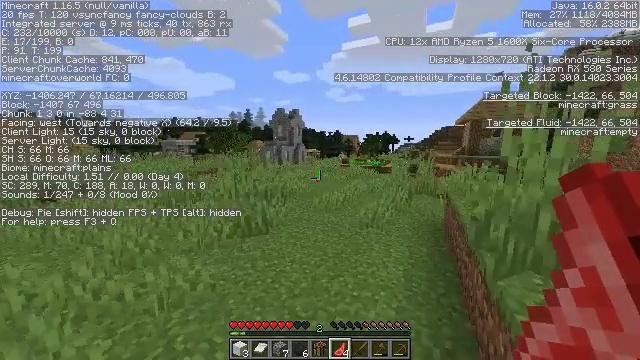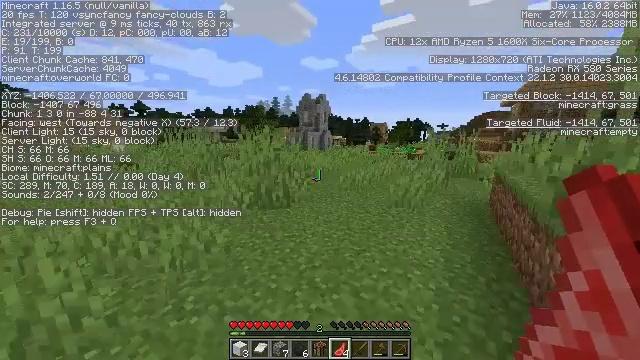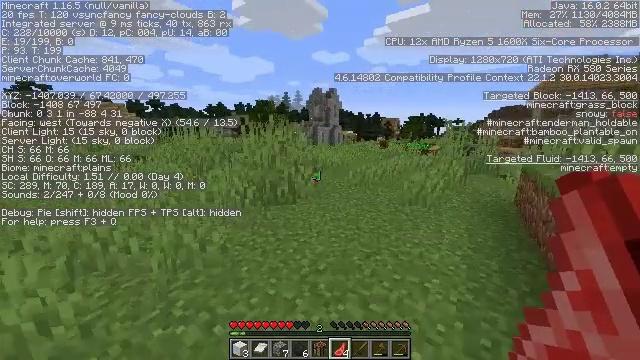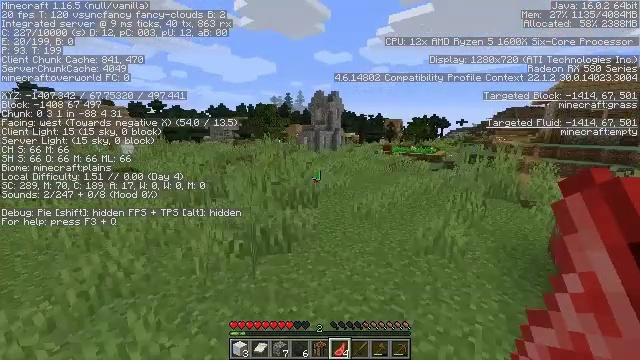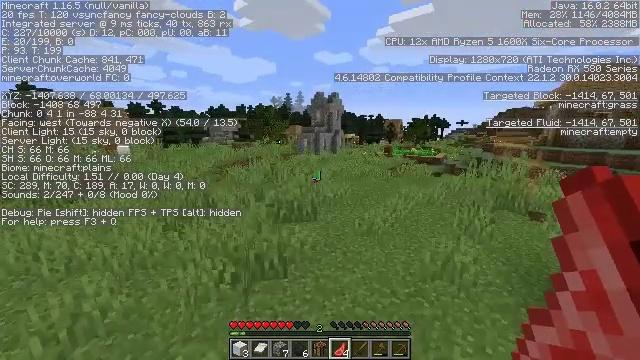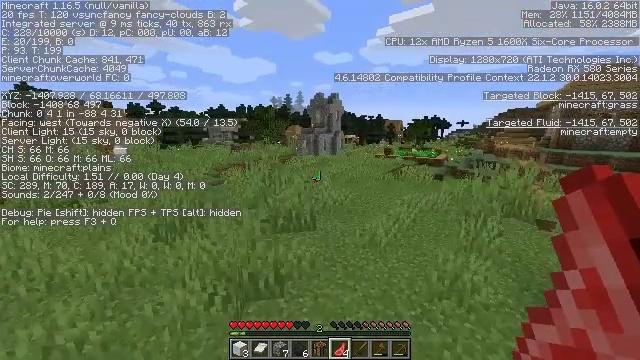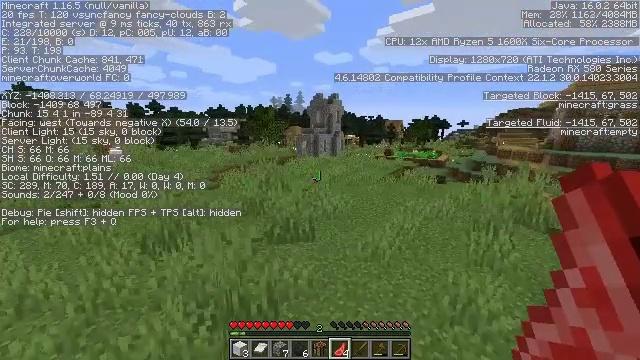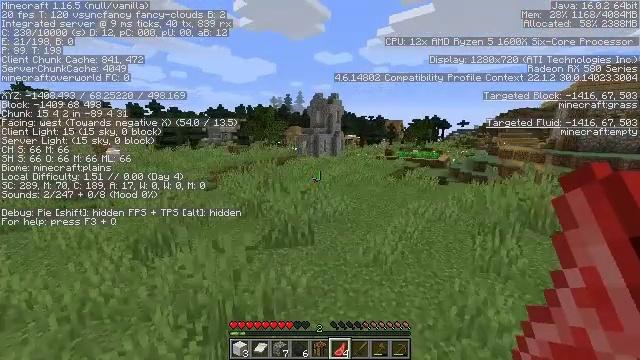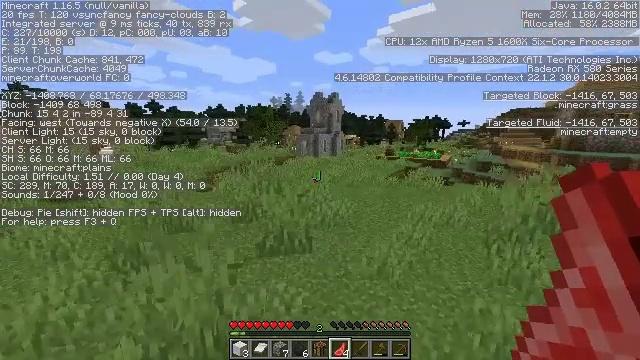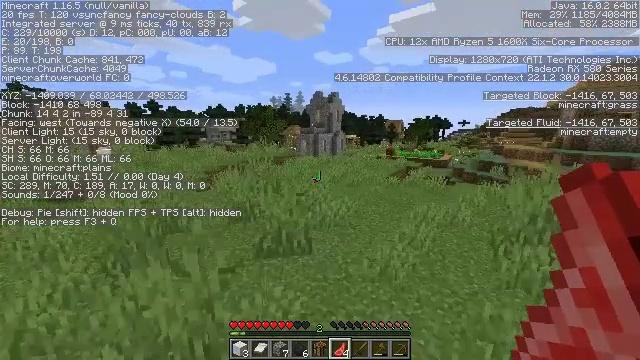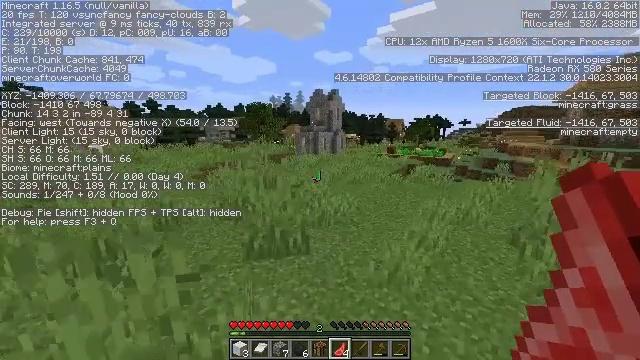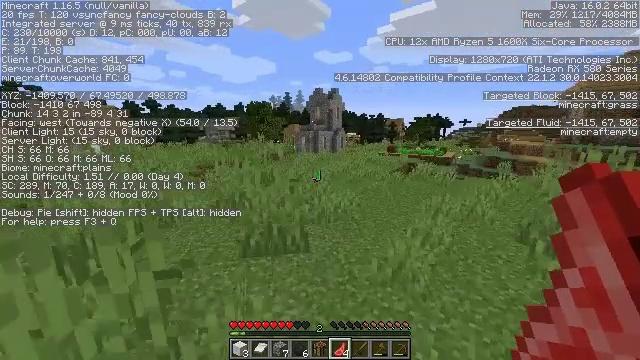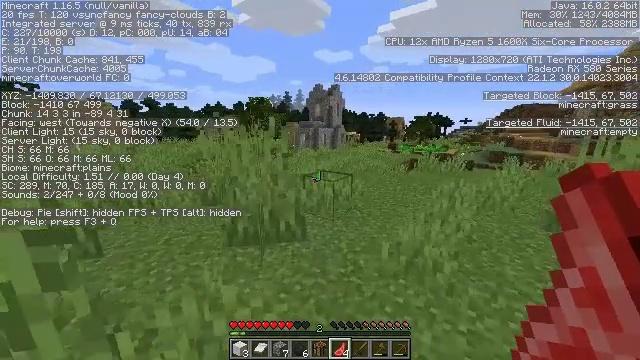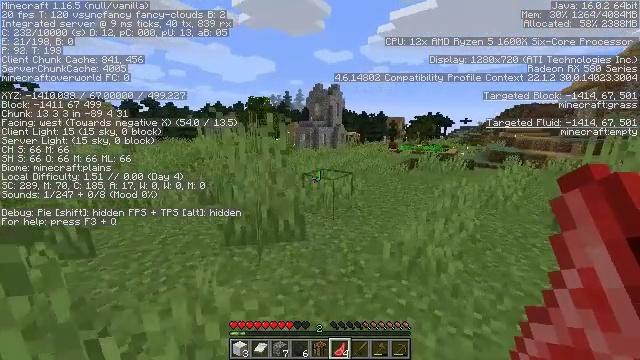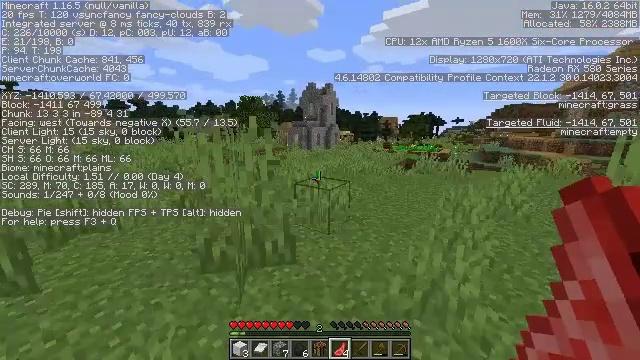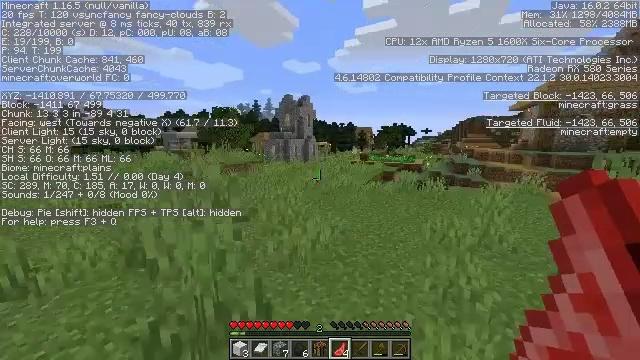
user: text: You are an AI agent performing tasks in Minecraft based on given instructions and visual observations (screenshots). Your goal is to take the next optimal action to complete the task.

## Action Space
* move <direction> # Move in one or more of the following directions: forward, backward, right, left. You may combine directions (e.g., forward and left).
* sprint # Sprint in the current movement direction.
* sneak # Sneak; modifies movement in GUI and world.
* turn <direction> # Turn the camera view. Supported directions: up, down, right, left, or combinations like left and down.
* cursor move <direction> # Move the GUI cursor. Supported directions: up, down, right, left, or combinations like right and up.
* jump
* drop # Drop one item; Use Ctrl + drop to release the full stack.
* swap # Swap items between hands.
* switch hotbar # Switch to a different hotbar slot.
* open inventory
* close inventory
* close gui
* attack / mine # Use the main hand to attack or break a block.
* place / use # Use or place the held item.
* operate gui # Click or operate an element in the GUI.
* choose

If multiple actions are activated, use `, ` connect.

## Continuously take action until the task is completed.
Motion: motion action
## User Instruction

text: Remove the oak trapdoor from its place.
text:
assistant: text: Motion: move forward, turn left and down, jump
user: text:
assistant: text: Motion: move forward, turn left and down, jump
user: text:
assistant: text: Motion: move forward, jump
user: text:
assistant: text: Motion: move forward, jump
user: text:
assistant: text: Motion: move forward, jump
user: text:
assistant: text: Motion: move forward, jump
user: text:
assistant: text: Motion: move forward, jump
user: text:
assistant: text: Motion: move forward, jump
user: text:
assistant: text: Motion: move forward, jump
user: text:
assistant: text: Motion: move forward, jump
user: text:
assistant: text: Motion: move forward, jump
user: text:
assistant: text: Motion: move forward, jump
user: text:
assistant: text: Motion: move forward, jump
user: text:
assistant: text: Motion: move forward, turn right, jump
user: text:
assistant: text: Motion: move forward, turn right and up, jump
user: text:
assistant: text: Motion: move forward, turn right and up, jump
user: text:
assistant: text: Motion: move forward, jump
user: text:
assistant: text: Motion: move forward, jump
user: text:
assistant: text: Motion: move forward, jump
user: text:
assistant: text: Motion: move forward, jump
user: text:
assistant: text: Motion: move forward, jump
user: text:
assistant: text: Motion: move forward, jump
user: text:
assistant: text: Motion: move forward, jump
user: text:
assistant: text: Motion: move forward, jump
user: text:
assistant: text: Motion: move forward, jump
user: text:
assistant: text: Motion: move forward, jump
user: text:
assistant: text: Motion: move forward, jump
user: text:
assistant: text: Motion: move forward, jump
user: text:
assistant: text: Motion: move forward, jump
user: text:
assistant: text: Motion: move forward, jump